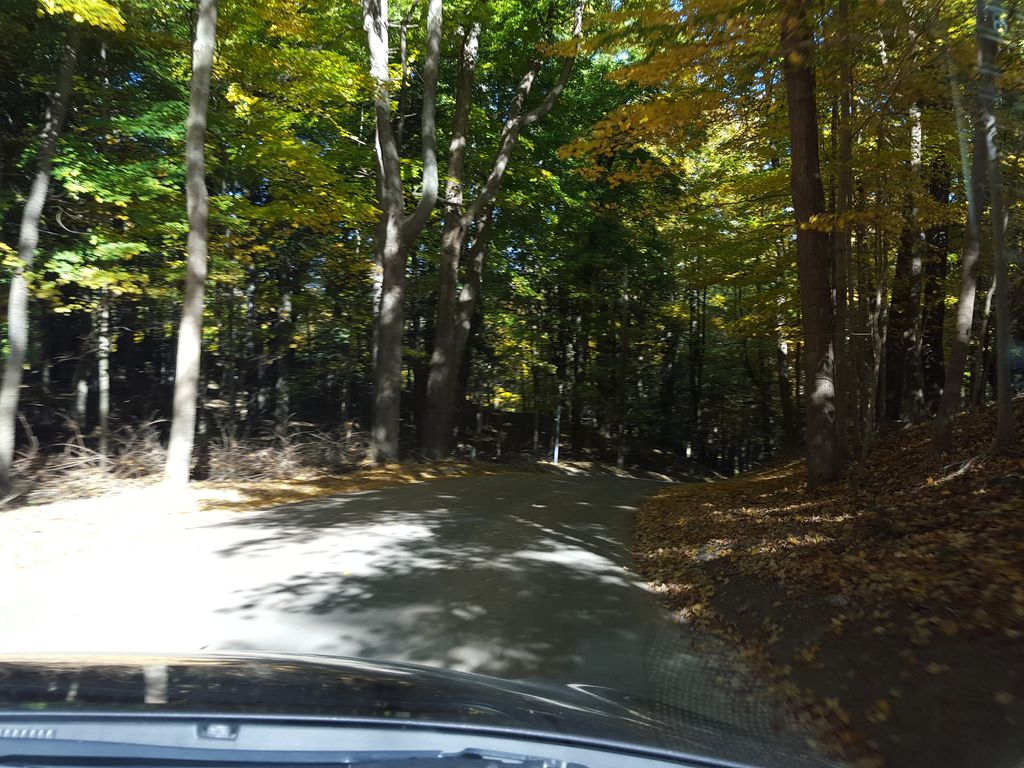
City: hamilton